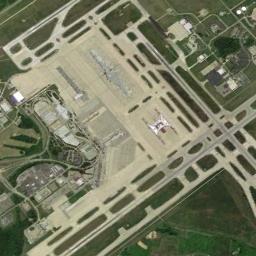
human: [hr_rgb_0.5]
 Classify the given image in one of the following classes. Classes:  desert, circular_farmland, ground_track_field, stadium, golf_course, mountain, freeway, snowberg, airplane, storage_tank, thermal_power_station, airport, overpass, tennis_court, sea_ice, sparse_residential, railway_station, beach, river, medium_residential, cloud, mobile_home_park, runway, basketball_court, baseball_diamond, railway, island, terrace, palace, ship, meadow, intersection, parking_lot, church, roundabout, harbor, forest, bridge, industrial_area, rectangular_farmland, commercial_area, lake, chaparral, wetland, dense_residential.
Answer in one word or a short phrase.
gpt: airport